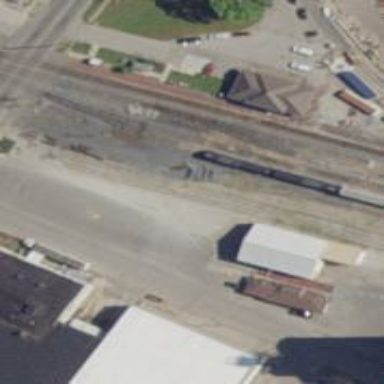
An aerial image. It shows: Railway yard.